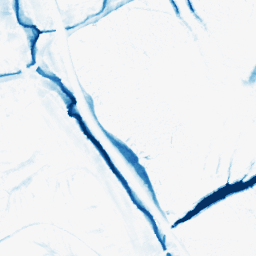
Category: morphological
Decomposition family: morphological
Decomposition parameters: operation: closing
size: 10
Upsampling method: bicubic_3x
Upsampling parameters: scale: 3
Upsampling scale: 3